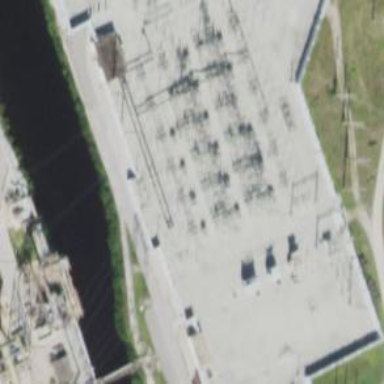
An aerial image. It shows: Switch for power supply.